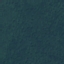
Land use / land cover class: Forest